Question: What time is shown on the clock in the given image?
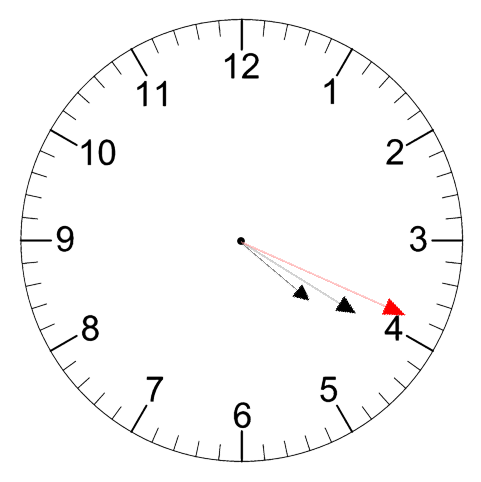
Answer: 04:20:19